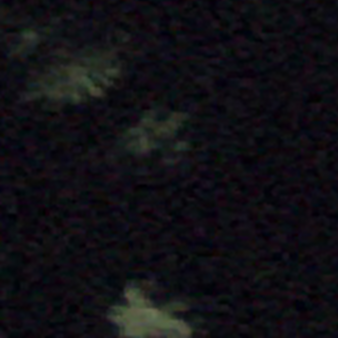
Label: other